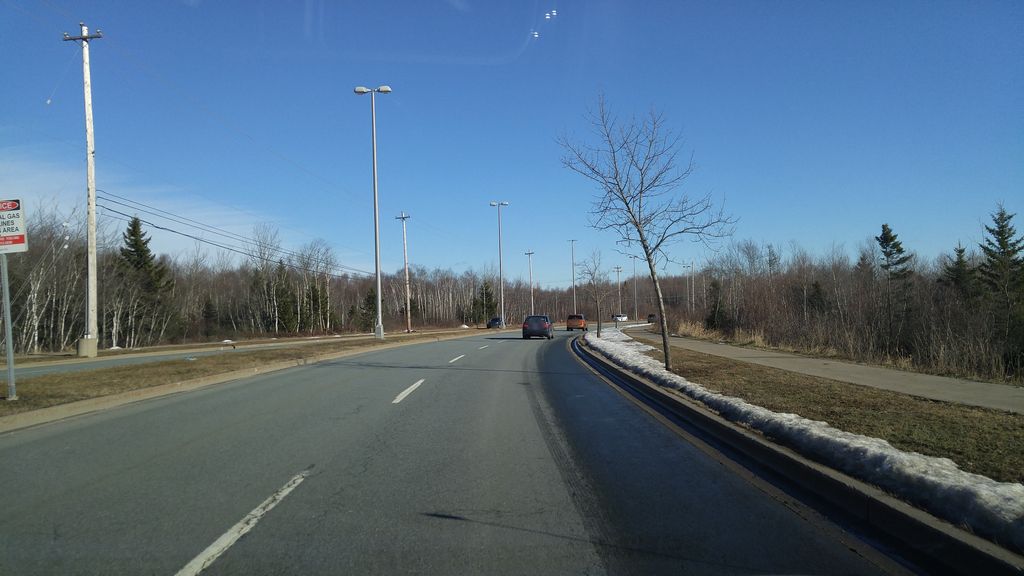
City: halifax